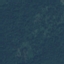
Land use / land cover: Forest